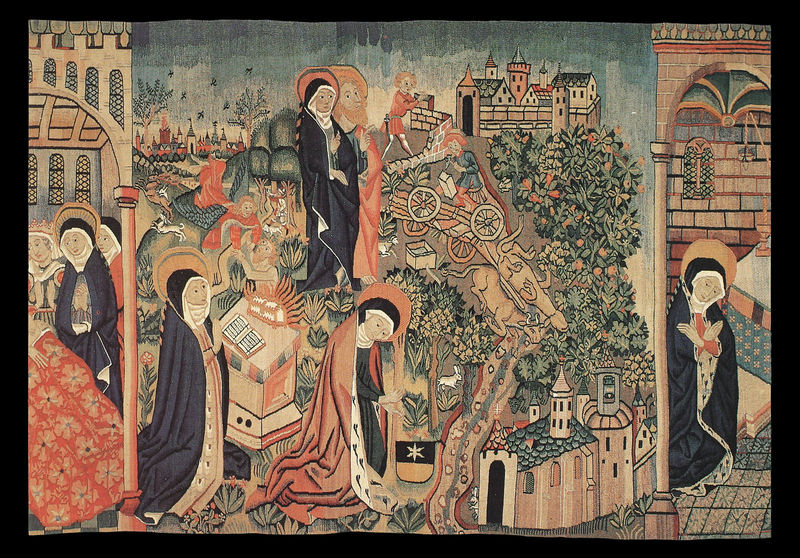
Titel: Legende der hl. Odilia, zweiteilig
Standort: Straßburg, Musée de l’oeuvre Notre-Dame (EU - F); Herkunftsort: Straßburg, Klosterkirche St. Stephan (EU - F)
Schlagwörter: baum, blau, bäume, landschaft, stadt, frau, schwarz, weg, mantel, wagen, gobelin, burg, nonne, wappen, leben, mittelalter, heilige, ochsen, lebenszyklus, jfijsoj